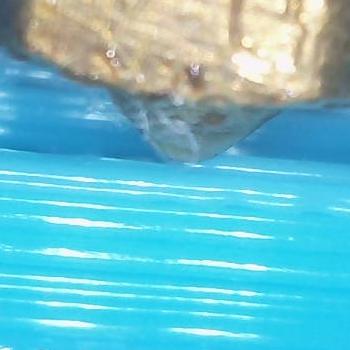
Flow rate: 105%